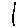
Label: line